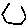
Label: hexagon